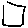
Label: square